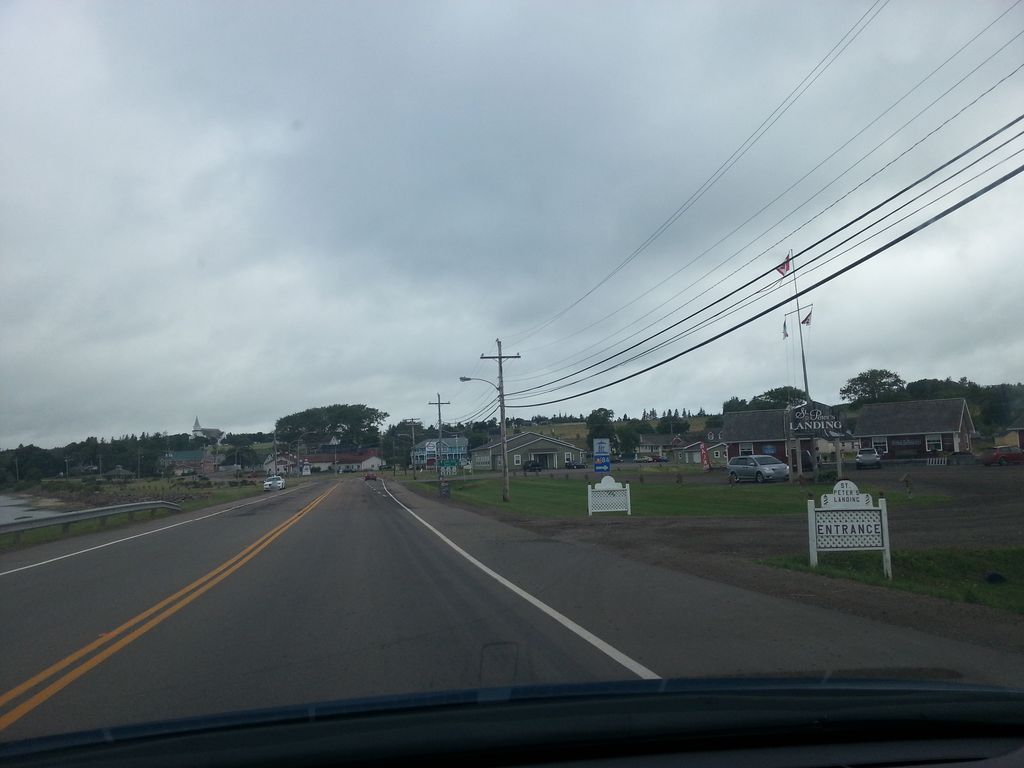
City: charlottetown